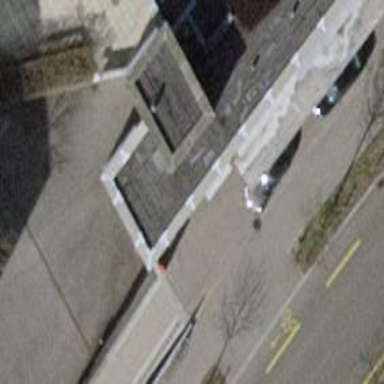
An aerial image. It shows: Concrete steps with ramp.